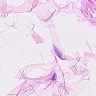
Metastatic tissue present: no